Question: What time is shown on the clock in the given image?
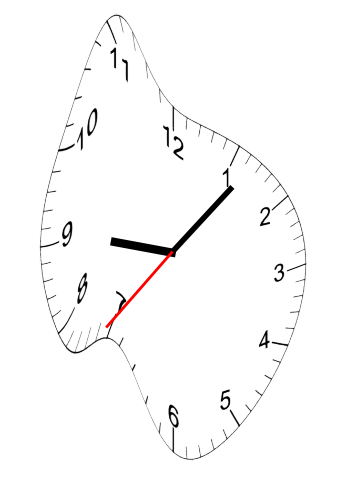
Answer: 09:06:36